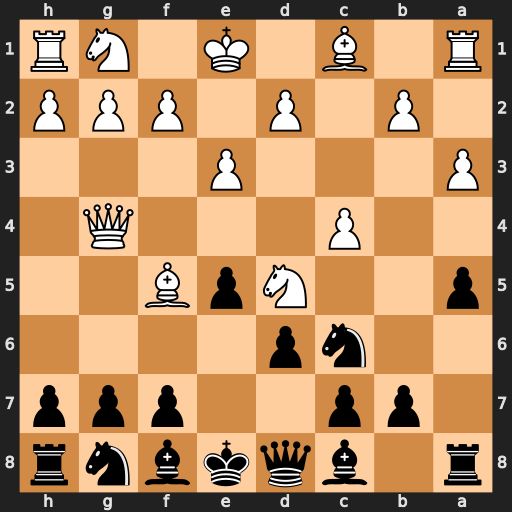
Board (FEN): r1bqkbnr/1pp2ppp/2np4/p2NpB2/2P3Q1/P3P3/1P1P1PPP/R1B1K1NR
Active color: b
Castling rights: KQkq
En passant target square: -
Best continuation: Nh6 Bxc8 Nxg4